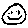
Label: smiley face